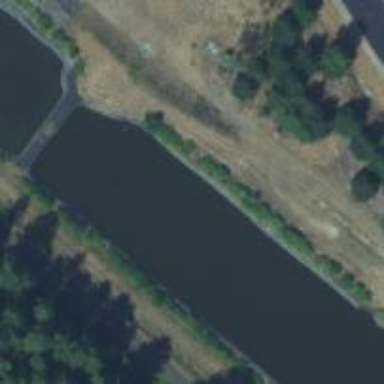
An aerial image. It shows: Stormwater basin with natural water.